Question: In C# I have written an application where you select a box to take a screen shot of and what happens is if you are above a 0 on the X axis it doesn't take a picture. I drew a small image to show what I mean:

Red = Image will actually not be of that section
Black = Ok
My code is as follows:
'''
#region testing
private Point start = Point.Empty;
private Point end = Point.Empty;
private void Form2_MouseDown(object sender, MouseEventArgs e)
{
if ((e.Button & MouseButtons.Left) != 0)
{
start.X = e.X;
start.Y = e.Y;
}
}
private void Form2_MouseMove(object sender, MouseEventArgs e)
{
Point p1;
Point p2;
if (((e.Button & MouseButtons.Left) != 0) && (start != Point.Empty))
{
using (Graphics g = this.CreateGraphics())
{
p1 = PointToScreen(start);
if (end != Point.Empty)
{
p2 = PointToScreen(end);
ControlPaint.DrawReversibleFrame(GetRectangleForPoints(p1, p2),
Color.Black, FrameStyle.Dashed);
}
end.X = e.X;
end.Y = e.Y;
p2 = PointToScreen(end);
ControlPaint.DrawReversibleFrame(GetRectangleForPoints(p1, p2),
Color.Black, FrameStyle.Dashed);
}
}
}
private void Form2_MouseUp(object sender, MouseEventArgs e)
{
Point p1;
Point p2;
if ((end != Point.Empty) && (start != Point.Empty))
{
using (Graphics g = this.CreateGraphics())
{
p1 = PointToScreen(start);
p2 = PointToScreen(end);
ControlPaint.DrawReversibleFrame(GetRectangleForPoints(p1, p2),
Color.Black, FrameStyle.Dashed);
int x1 = p1.X;
int y1 = p1.Y;
int x2 = p2.X;
int y2 = p2.Y;
int x = x2 - x1;
int y = y2 - y1;
string[] xsp;
int rx = 0;
string[] ysp;
int ry = 0;
if (x.ToString().Contains("-"))
{
xsp = x.ToString().Split('-');
rx = Convert.ToInt32(xsp[1]);
}
else
{
rx = x;
}
if (y.ToString().Contains("-"))
{
ysp = y.ToString().Split('-');
ry = Convert.ToInt32(ysp[1]);
}
else
{
ry = y;
}
using (Bitmap bmpScreenCapture = new Bitmap(rx, ry, g))
{
using (Graphics gra = Graphics.FromImage(bmpScreenCapture))
{
if(x.ToString().Contains("-"))
{
gra.CopyFromScreen(x2, y1, 0, 0, bmpScreenCapture.Size,
CopyPixelOperation.SourceCopy);
}
else if(!x.ToString().Contains("-"))
{
gra.CopyFromScreen(x1, y1, 0, 0, bmpScreenCapture.Size,
CopyPixelOperation.SourceCopy);
}
else if(y.ToString().Contains("-"))
{
gra.CopyFromScreen(x1, y2, 0, 0, bmpScreenCapture.Size,
CopyPixelOperation.SourceCopy);
}
else if (!y.ToString().Contains("-"))
{
gra.CopyFromScreen(x1, y1, 0, 0, bmpScreenCapture.Size,
CopyPixelOperation.SourceCopy);
}
else if (x.ToString().Contains("-") && y.ToString().Contains("-"))
{
gra.CopyFromScreen(x2, y2, 0, 0, bmpScreenCapture.Size,
CopyPixelOperation.SourceCopy);
}
string filename = GenerateRandomString(20) + ".png";
bmpScreenCapture.Save(Path.GetTempPath() + "" + filename,
ImageFormat.Png);
ControlPaint.DrawReversibleFrame(GetRectangleForPoints
(new Point(0), new Point(0)), Color.Black, FrameStyle.Dashed);
//Upload(Path.GetTempPath() + "" + filename, filename);
}
}
}
}
start = Point.Empty;
end = Point.Empty;
}
private Rectangle GetRectangleForPoints(Point beginPoint, Point endPoint)
{
int top = beginPoint.Y < endPoint.Y ? beginPoint.Y : endPoint.Y;
int bottom = beginPoint.Y > endPoint.Y ? beginPoint.Y : endPoint.Y;
int left = beginPoint.X < endPoint.X ? beginPoint.X : endPoint.X;
int right = beginPoint.X > endPoint.X ? beginPoint.X : endPoint.X;
rect = new Rectangle(left, top, (right - left), (bottom - top));
return rect;
}
#endregion
'''
I have attempted to correct it and I have had no success. I mean the picture still shows up but it is not the right region of the screen.
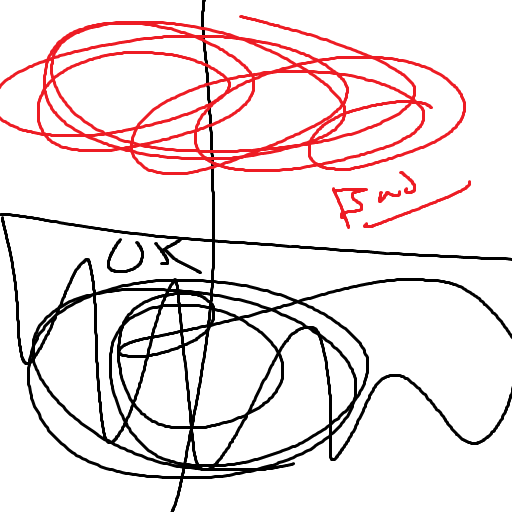
Answer: I started to use a different selection method and that allowed for me to get the rectangles X and Y and Size. A lot better solution :)
Code:
'''
#region testing
private Point start = Point.Empty;
private Point end = Point.Empty;
private void Form2_MouseDown(object sender, MouseEventArgs e)
{
if ((e.Button & MouseButtons.Left) != 0)
{
start.X = e.X;
start.Y = e.Y;
}
}
private void Form2_MouseMove(object sender, MouseEventArgs e)
{
//this.Invalidate();
Point p1;
Point p2;
if (((e.Button & MouseButtons.Left) != 0) && (start != Point.Empty))
{
using (Graphics g = this.CreateGraphics())
{
g.Clear(this.BackColor);
p1 = PointToScreen(start);
if (end != Point.Empty)
{
p2 = PointToScreen(end);
ControlPaint.DrawReversibleFrame(GetRectangleForPoints(p1, p2), Color.Black, FrameStyle.Dashed);
}
end.X = e.X;
end.Y = e.Y;
p2 = PointToScreen(end);
ControlPaint.DrawReversibleFrame(GetRectangleForPoints(p1, p2), Color.Black, FrameStyle.Dashed);
}
}
}
private void Form2_MouseUp(object sender, MouseEventArgs e)
{
Point p1;
Point p2;
if ((end != Point.Empty) && (start != Point.Empty))
{
using (Graphics g = this.CreateGraphics())
{
p1 = PointToScreen(start);
p2 = PointToScreen(end);
ControlPaint.DrawReversibleFrame(GetRectangleForPoints(p1, p2), Color.Black, FrameStyle.Dashed);
int x1 = p1.X;
int y1 = p1.Y;
int x2 = p2.X;
int y2 = p2.Y;
int x = x2 - x1;
int y = y2 - y1;
string[] xsp;
int rx = 0;
string[] ysp;
int ry = 0;
if (x.ToString().Contains("-"))
{
xsp = x.ToString().Split('-');
rx = Convert.ToInt32(xsp[1]);
}
else
{
rx = x;
}
if (y.ToString().Contains("-"))
{
ysp = y.ToString().Split('-');
ry = Convert.ToInt32(ysp[1]);
}
else
{
ry = y;
}
using (Bitmap bmpScreenCapture = new Bitmap(rect.Width, rect.Height, g))
{
using (Graphics gra = Graphics.FromImage(bmpScreenCapture))
{
gra.CopyFromScreen(rect.X, rect.Y, 0, 0, bmpScreenCapture.Size, CopyPixelOperation.SourceCopy);
string filename = GenerateRandomString(20) + ".png";
bmpScreenCapture.Save(Path.GetTempPath() + "" + filename, ImageFormat.Png);
g.Clear(this.BackColor);
//Upload(Path.GetTempPath() + "" + filename, filename);
}
}
}
}
start = Point.Empty;
end = Point.Empty;
}
private Rectangle GetRectangleForPoints(Point beginPoint, Point endPoint)
{
int top = beginPoint.Y < endPoint.Y ? beginPoint.Y : endPoint.Y;
int bottom = beginPoint.Y > endPoint.Y ? beginPoint.Y : endPoint.Y;
int left = beginPoint.X < endPoint.X ? beginPoint.X : endPoint.X;
int right = beginPoint.X > endPoint.X ? beginPoint.X : endPoint.X;
rect = new Rectangle(left, top, (right - left), (bottom - top));
return rect;
}
#endregion
'''